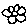
Label: flower